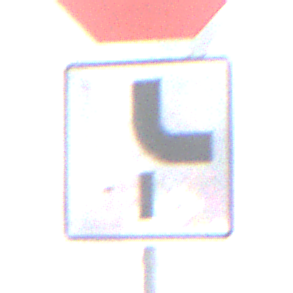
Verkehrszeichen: VerlaufVorfahrtsstrasse10
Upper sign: Stop
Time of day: Midday
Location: Outdoor (Suburban)
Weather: Overcast
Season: NotSpecified
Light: Natural